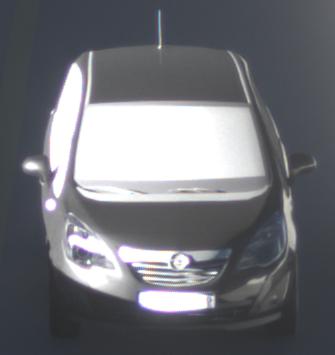
Make: Opel
Model: Meriva 1.4
Detailed model: Meriva (B)
Model produced from: 2010/05
Model produced until: 2013/11
Doors: 5
Color: black
Road condition: dry road
Daytime: morning or afternoon
Contrast: high contrast